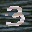
Label: 3